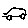
Label: car